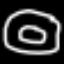
Label: donut